Question: I have data having upper point and lower point data i.e. ranged data for 100 data points. How can I do it in R? Data Example:
'''
Upper Y axis : <PHONE> <PHONE> 1320
Lower Y axis : <PHONE> <PHONE> 1308
X axis : 1 2 3 4 5
'''
Image example:

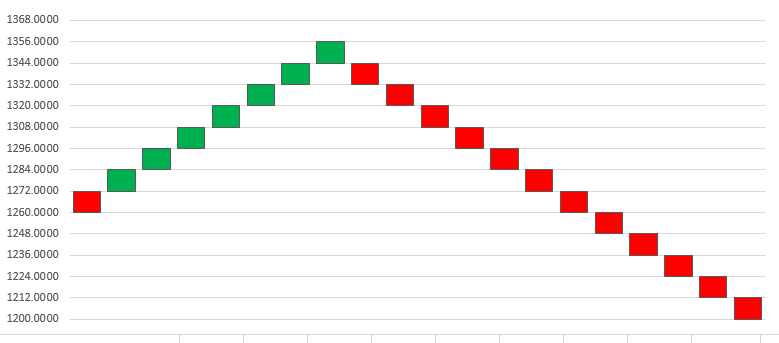
Answer: Here's one way using the error bar geom, which can be nice for ranges
'''
library(ggplot2)
data.df <- data.frame(
Upper =c( 1260, 1284, 1296, 1308, 1320),
Lower =c( 1272, 1272, 1284, 1296, 1308)
)
data.df$x <- 1:nrow(data.df)
ggplot(data.df,aes(x=x,ymin=Lower,ymax=Upper))+geom_errorbar(width=.5)+theme_bw();
'''
There's also a geom_rect for drawing rectangles (but it needs both width and height information)